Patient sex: M
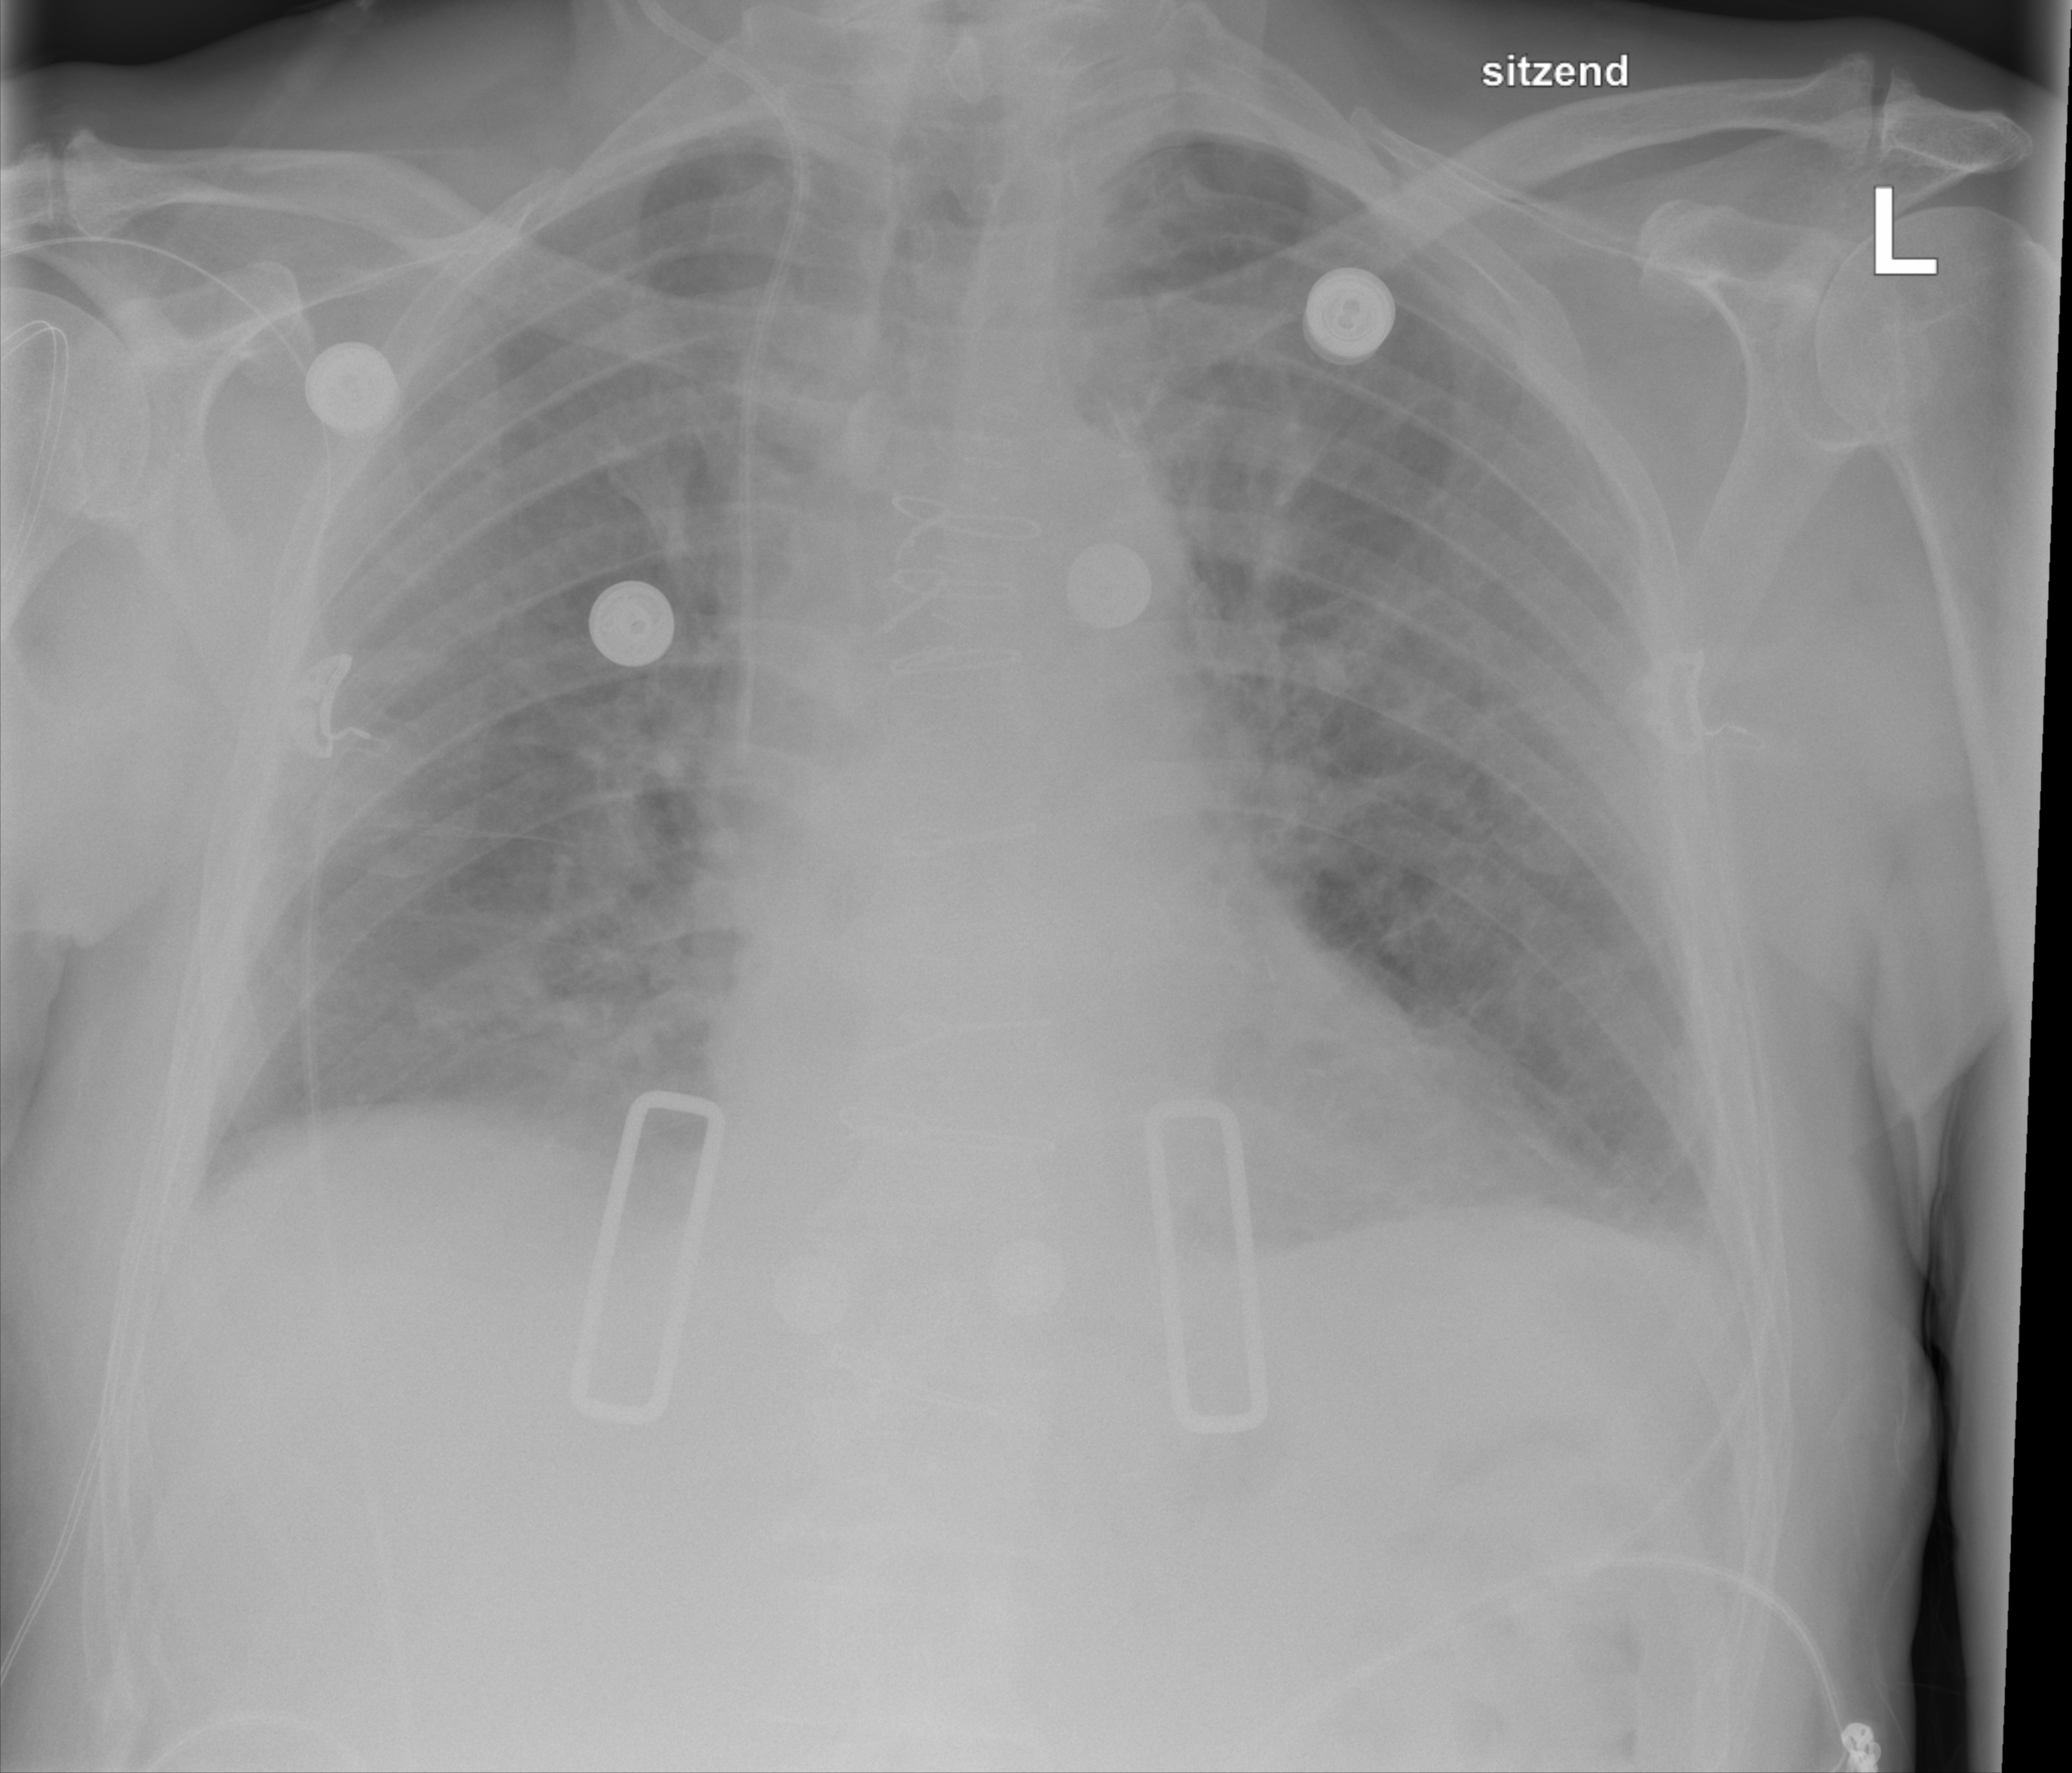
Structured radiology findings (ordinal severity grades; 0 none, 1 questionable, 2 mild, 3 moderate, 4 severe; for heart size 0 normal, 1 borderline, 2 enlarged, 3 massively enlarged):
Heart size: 0
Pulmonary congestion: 0
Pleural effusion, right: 0
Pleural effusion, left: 2
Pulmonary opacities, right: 0
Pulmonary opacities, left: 0
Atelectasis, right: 0
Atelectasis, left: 0